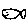
Label: fish